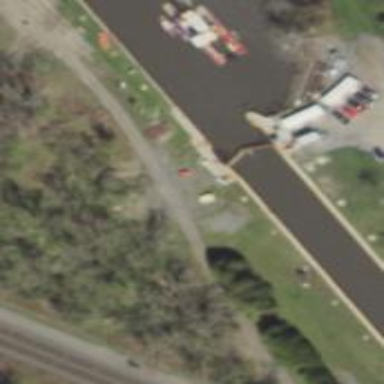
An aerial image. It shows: Lock gate along waterway.